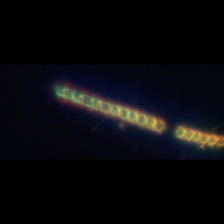
Taxon: Skeletonema
Group: Diatoms